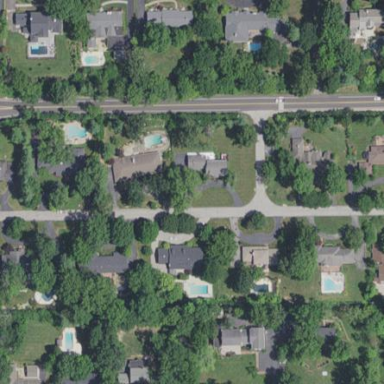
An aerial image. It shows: Residential area consisting of single-family homes.